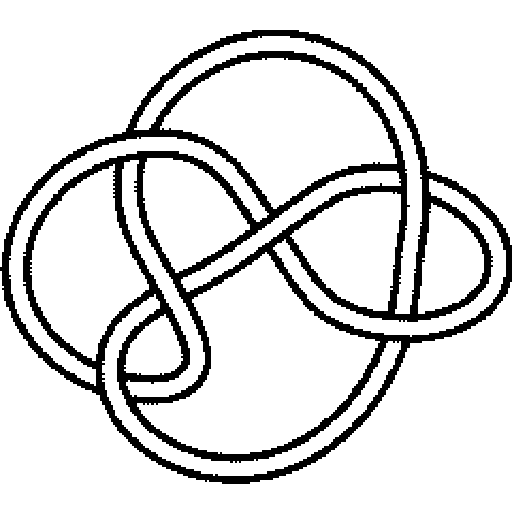
Crossing number: 6